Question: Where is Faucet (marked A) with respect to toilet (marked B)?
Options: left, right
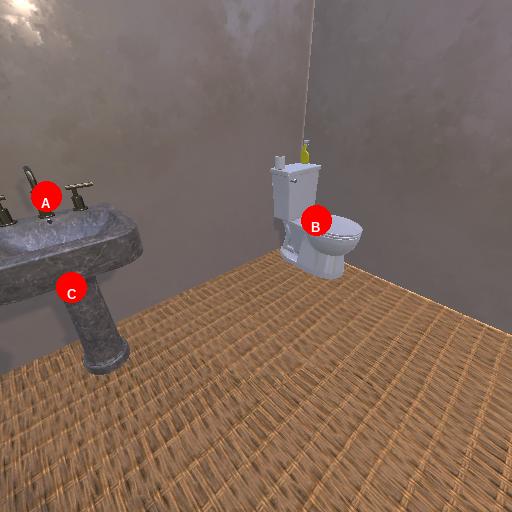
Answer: left